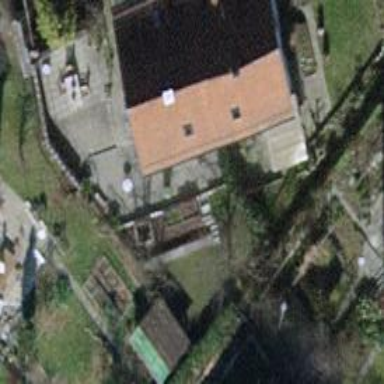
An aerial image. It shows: Building with tile roof.